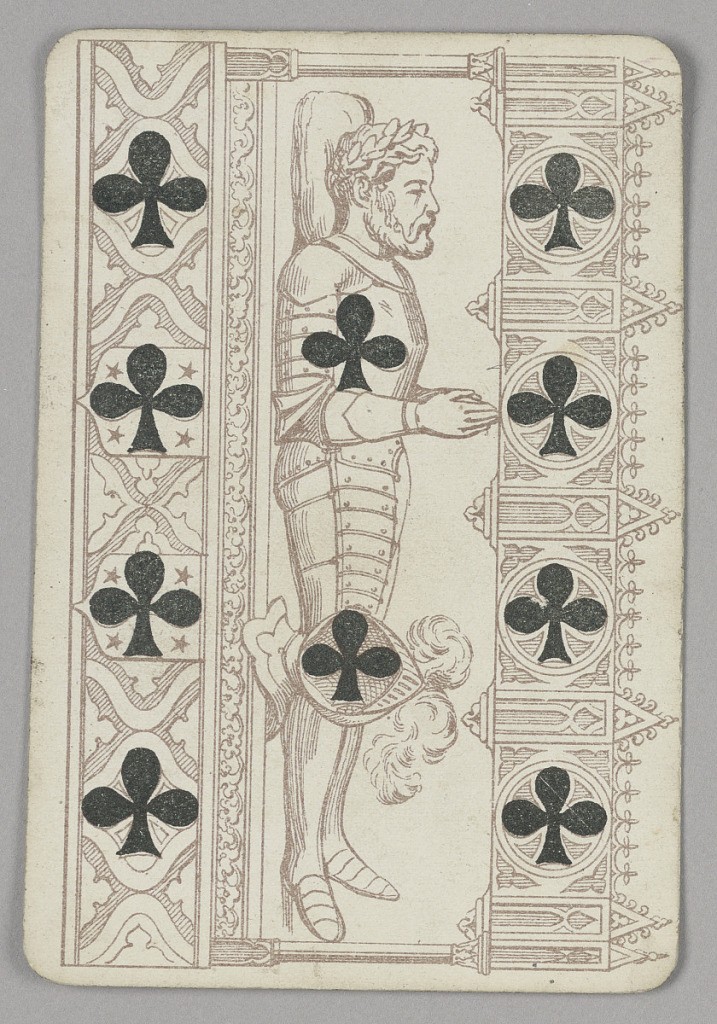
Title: Ten of Clubs
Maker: E. Le Tellier, French, active late 19th century
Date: late 19th century
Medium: Lithograph on paper
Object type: Playing card
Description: Ten of Clubs playing card from a pack of transformation playing cards. Vertically, an elaborate scene of a male figure in armor laid out for his funeral, his head crowned with laurel leaves, his hands clasped in prayer. Ten black clubs integrated with the scene.